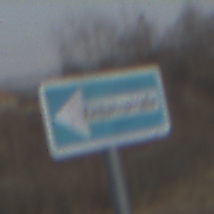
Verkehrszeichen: EinbahnstrasseLinksweisend
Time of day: SunriseSunset
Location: Outdoor (Suburban)
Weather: PartlyCloudy
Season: Winter
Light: Natural